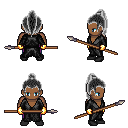
a pixel art fantasy rpg character, male body template, human, dark skin, gray robe, magenta pants, gray long topknot hairstyle, gold gloves, black shoes, spear, four views (front, back, left, right), 2x2 character sprite sheet, small pixel art, hard edges, no anti-aliasing